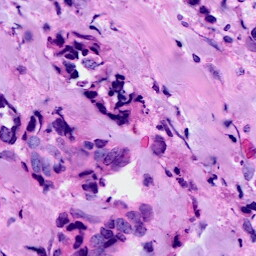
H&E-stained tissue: Breast